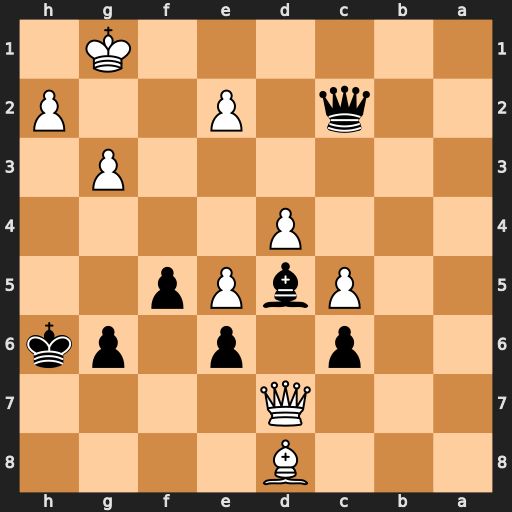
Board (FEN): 3B4/3Q4/2p1p1pk/2PbPp2/3P4/6P1/2q1P2P/6K1
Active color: b
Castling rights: -
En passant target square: -
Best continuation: Qd2 Kf1 Bc4 Bg5+ Qxg5